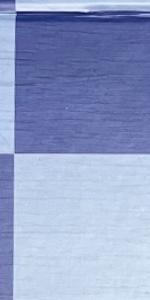
Label: Empty